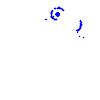
Particle: kaon